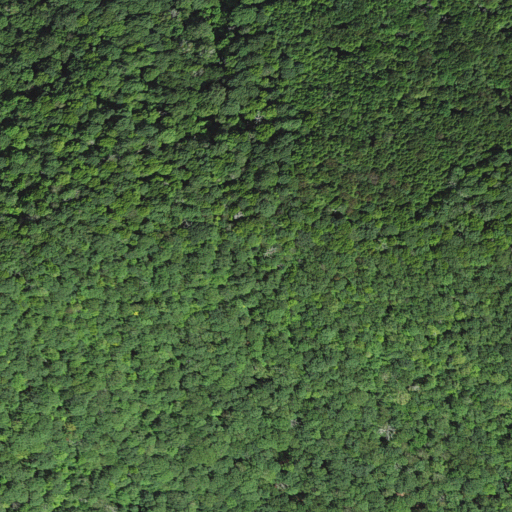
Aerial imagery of gap in North Carolina named Flint Rock Gap containing mixed forest and deciduous forest